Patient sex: M
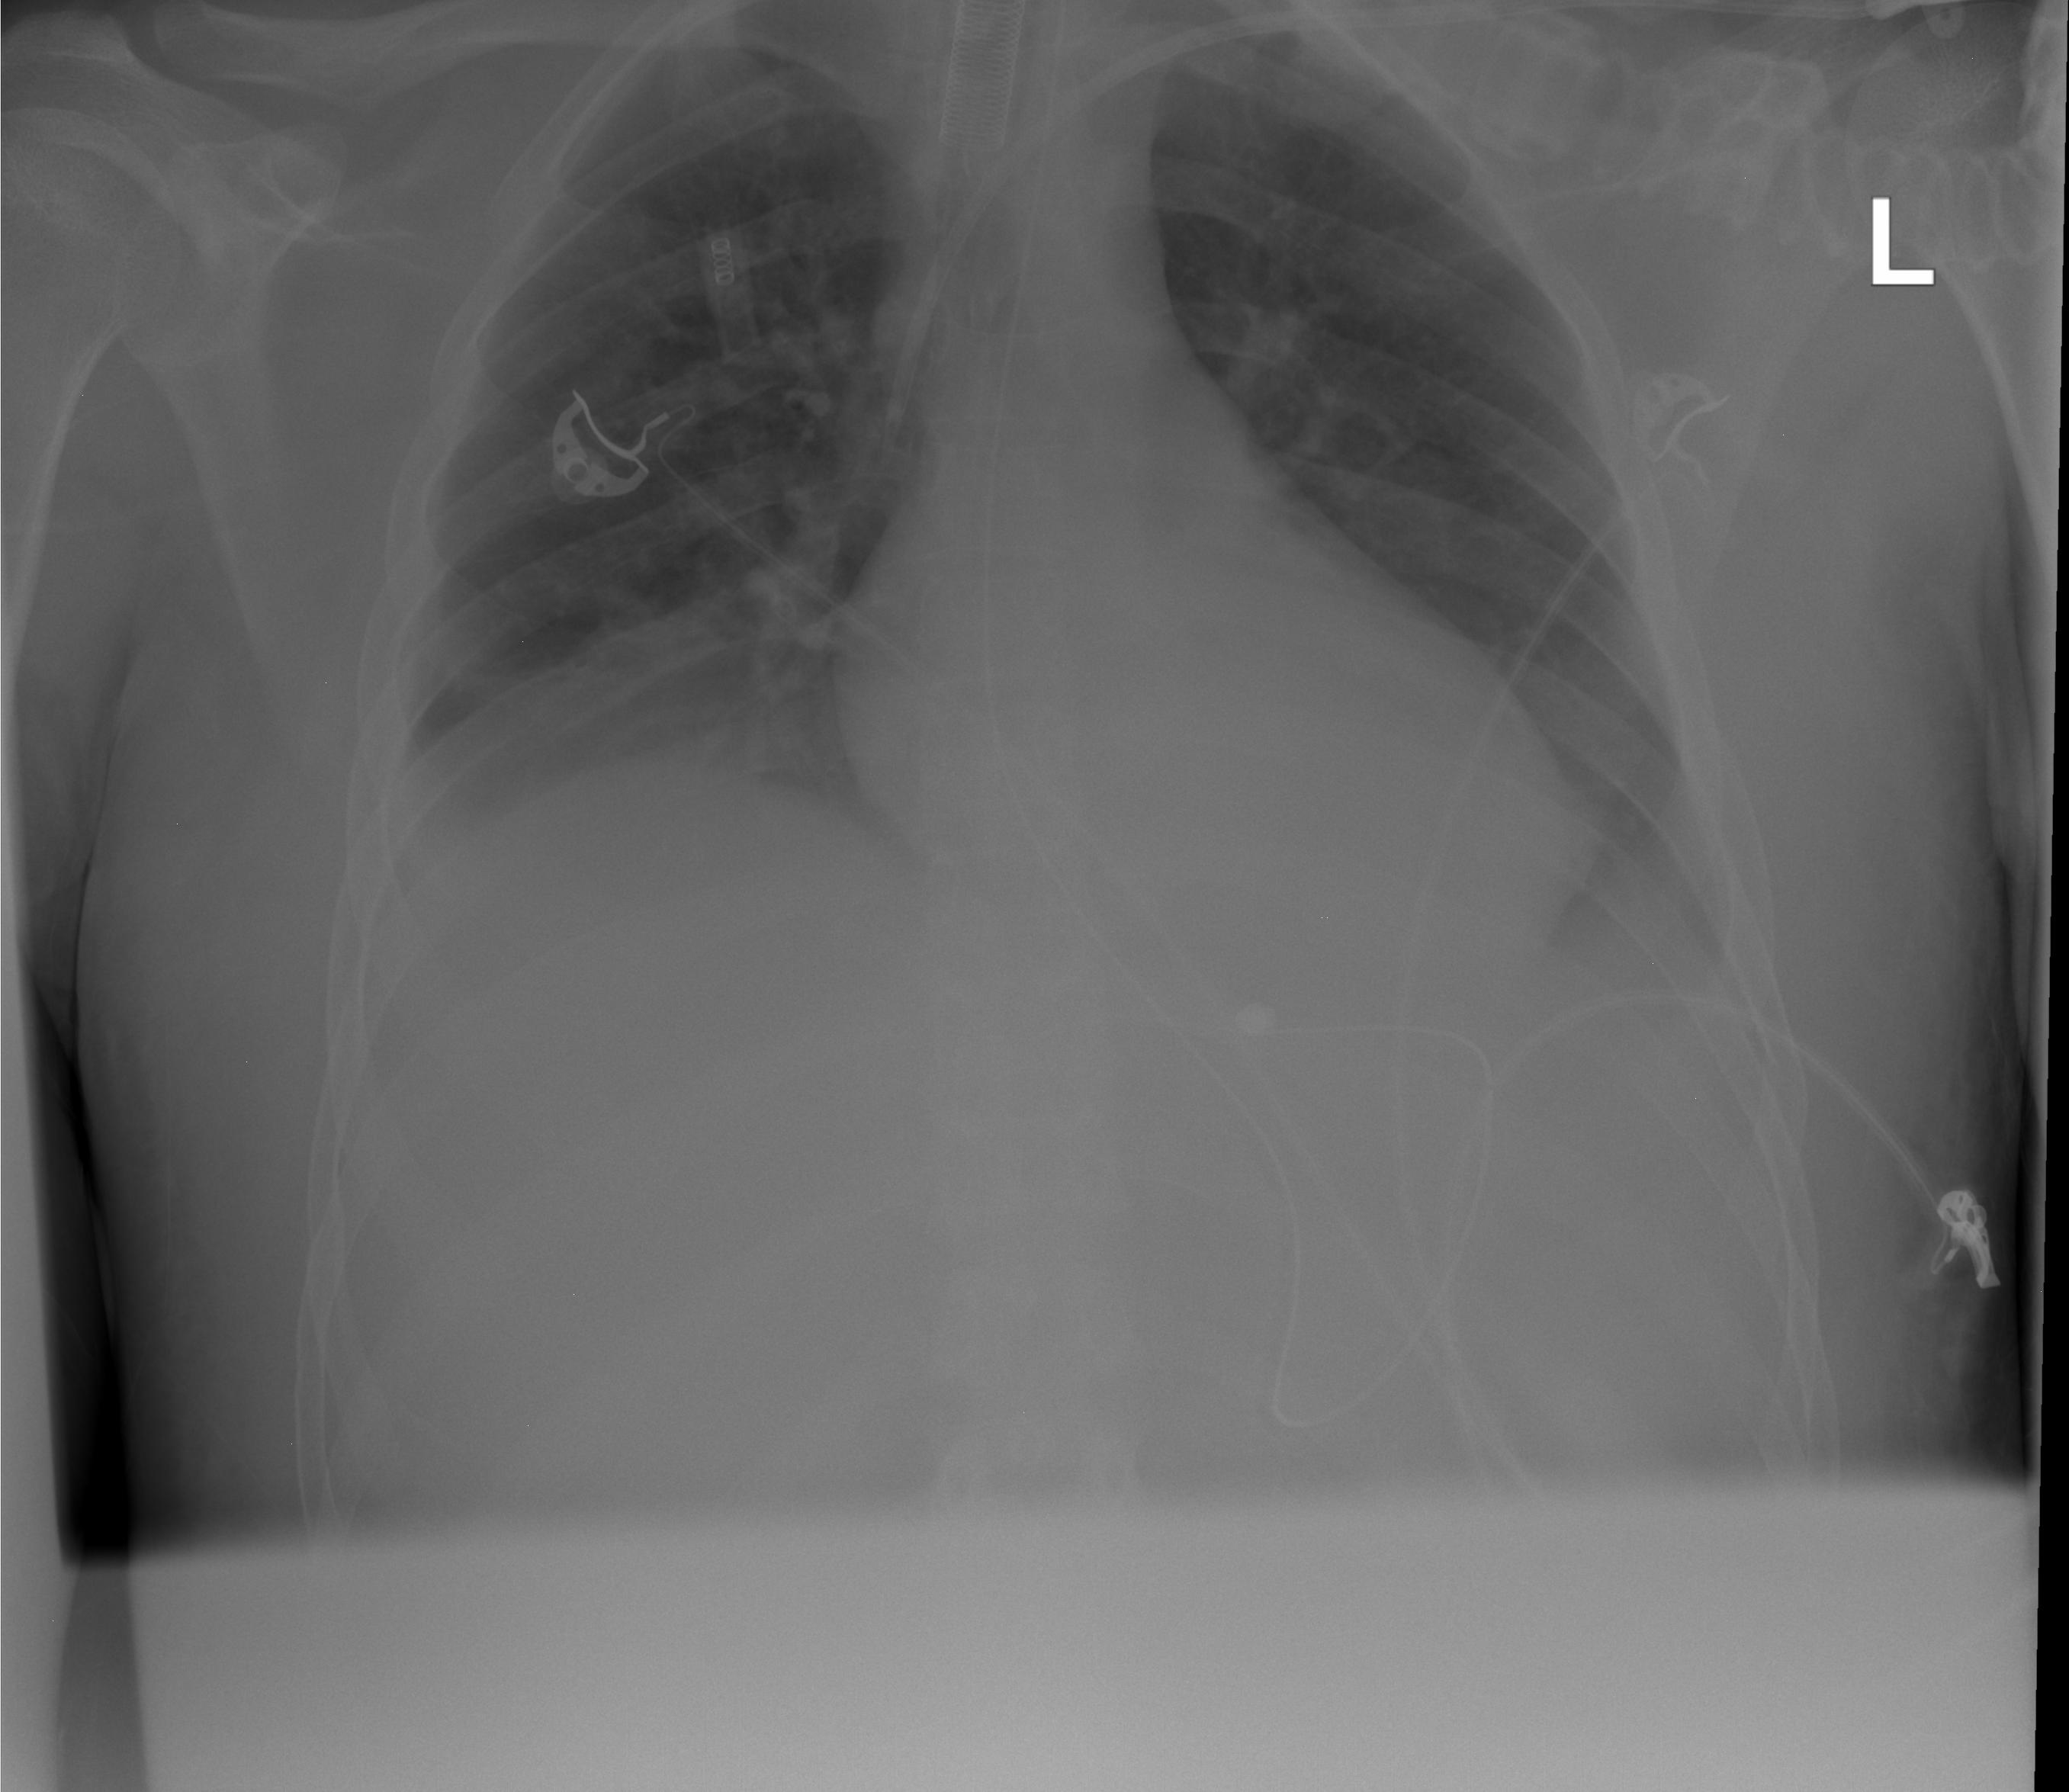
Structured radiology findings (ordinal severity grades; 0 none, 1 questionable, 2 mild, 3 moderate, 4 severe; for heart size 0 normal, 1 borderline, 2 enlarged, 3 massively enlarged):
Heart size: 0
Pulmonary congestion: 0
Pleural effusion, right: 2
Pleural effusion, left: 2
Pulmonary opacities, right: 1
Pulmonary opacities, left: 0
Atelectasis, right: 2
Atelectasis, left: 2